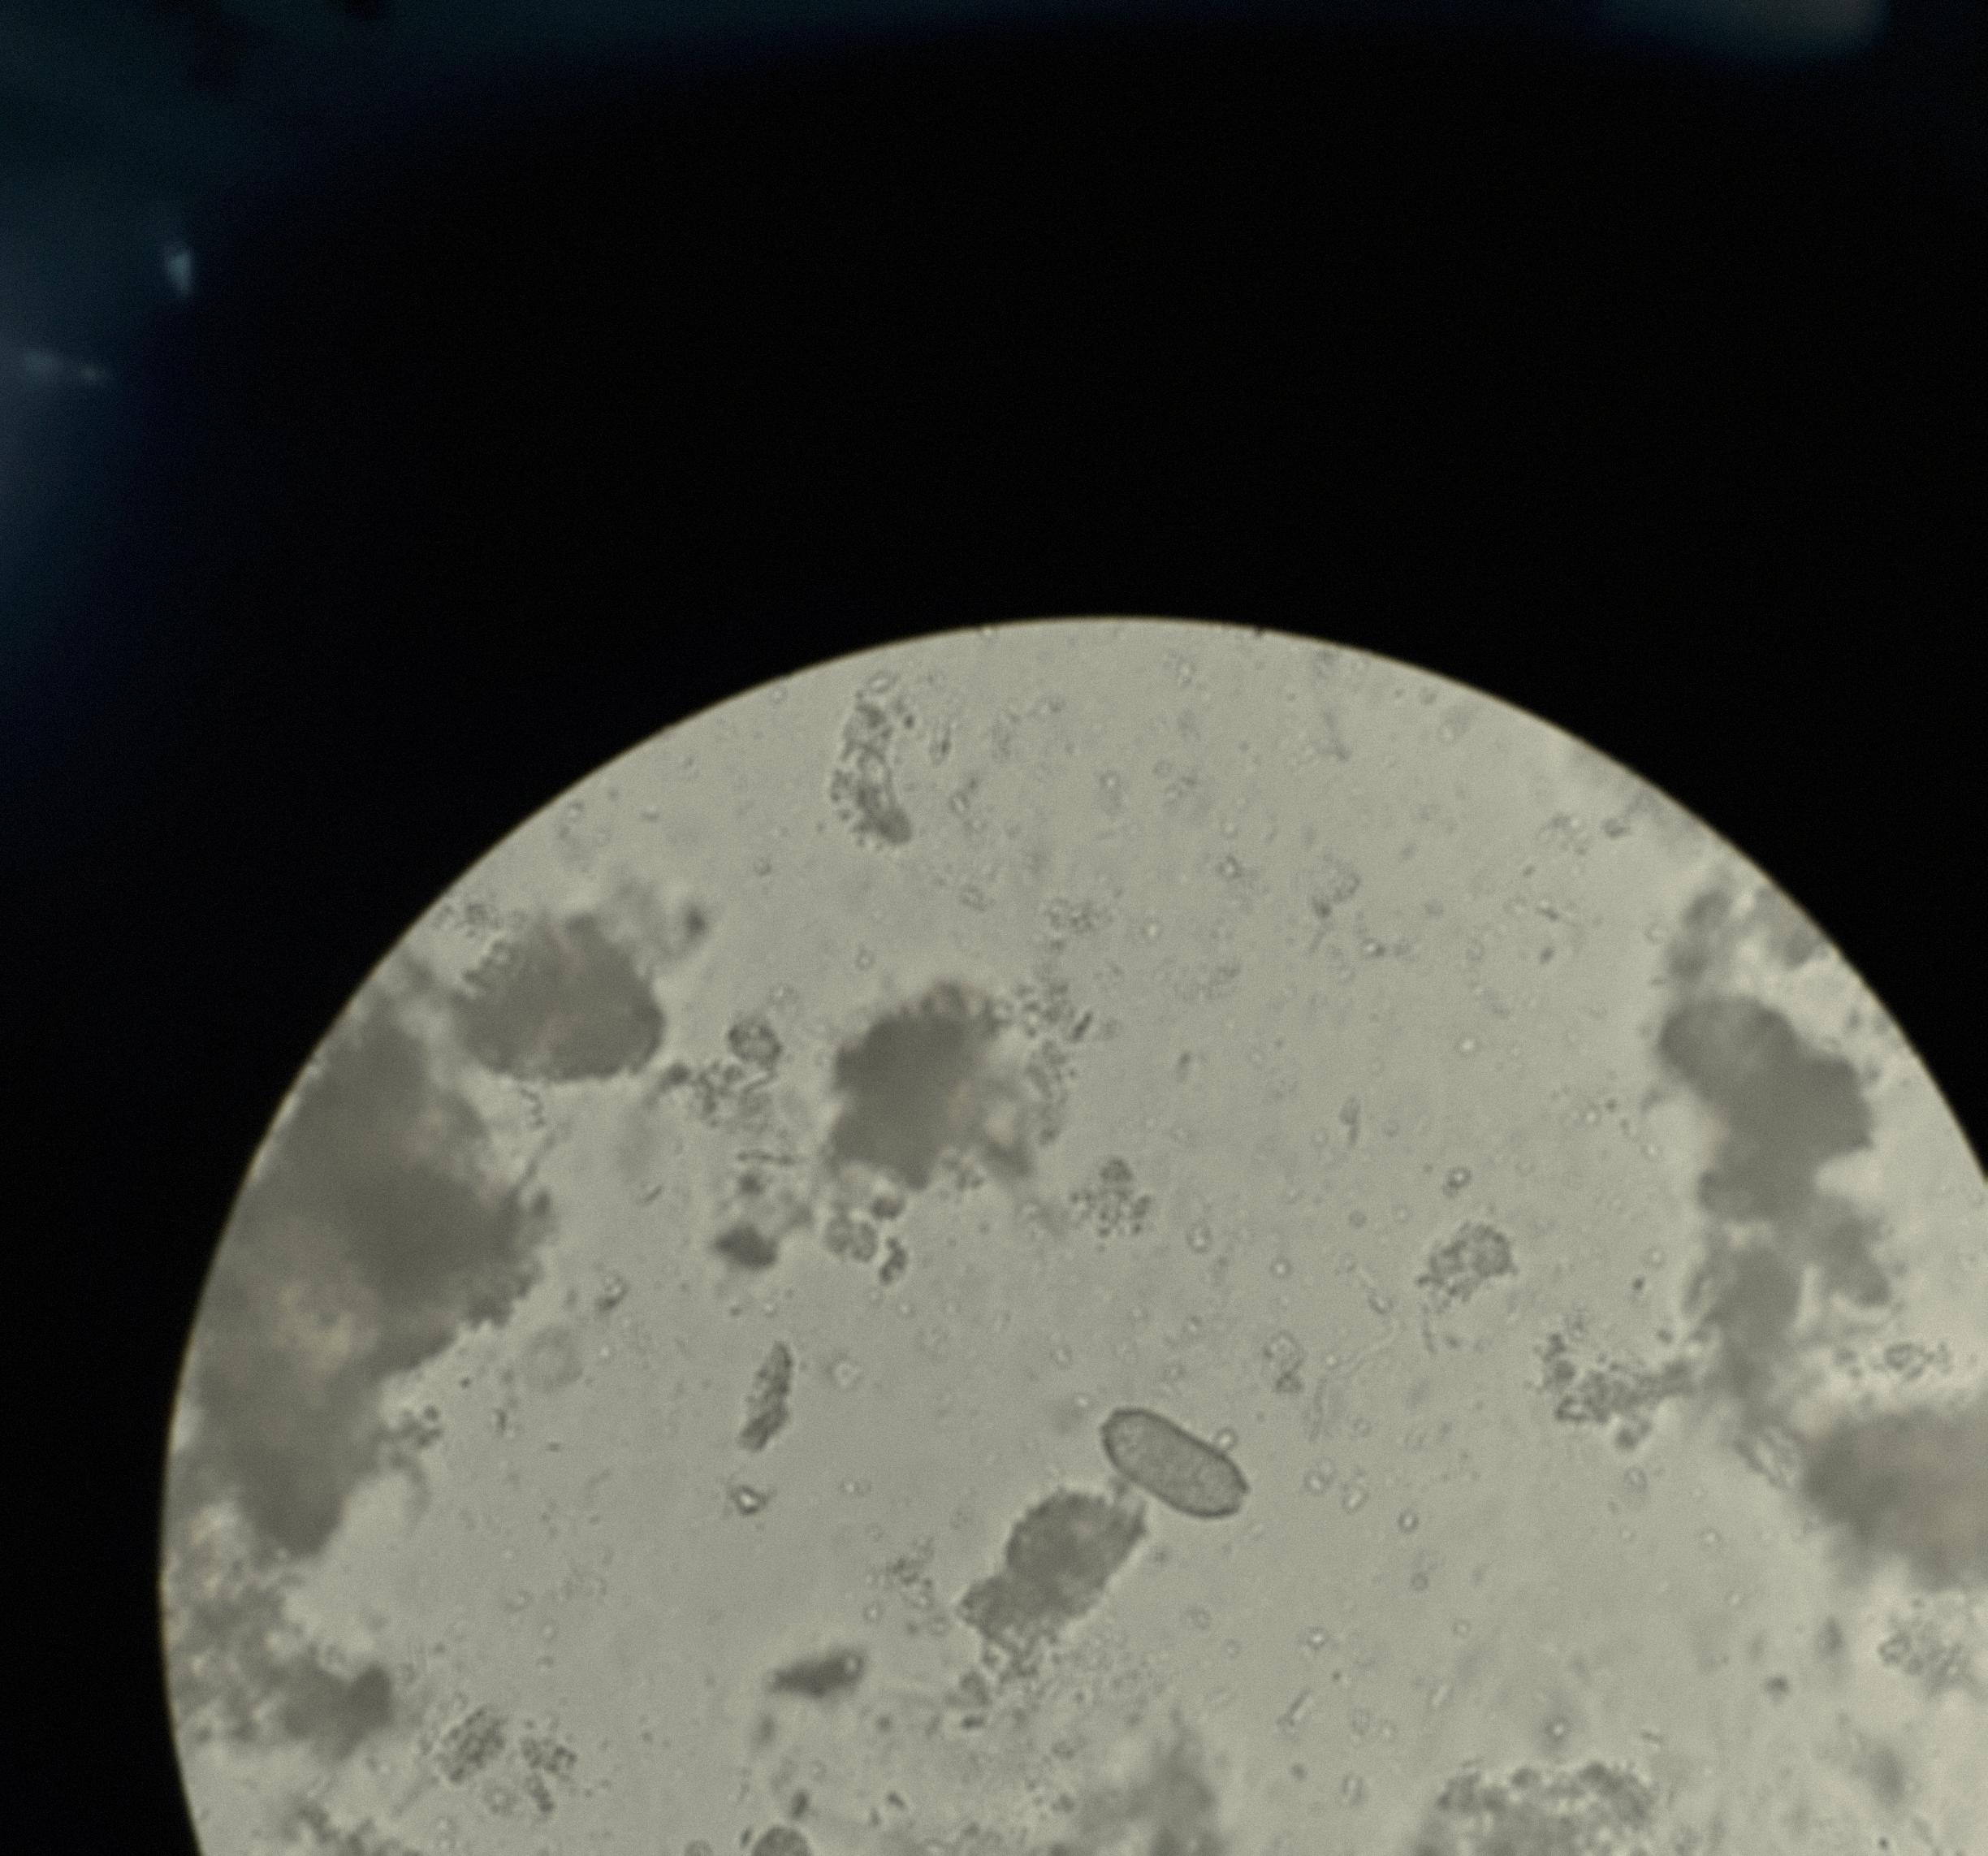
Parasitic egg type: Capillaria philippinensis